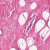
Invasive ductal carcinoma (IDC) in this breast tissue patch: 0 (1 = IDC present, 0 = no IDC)